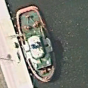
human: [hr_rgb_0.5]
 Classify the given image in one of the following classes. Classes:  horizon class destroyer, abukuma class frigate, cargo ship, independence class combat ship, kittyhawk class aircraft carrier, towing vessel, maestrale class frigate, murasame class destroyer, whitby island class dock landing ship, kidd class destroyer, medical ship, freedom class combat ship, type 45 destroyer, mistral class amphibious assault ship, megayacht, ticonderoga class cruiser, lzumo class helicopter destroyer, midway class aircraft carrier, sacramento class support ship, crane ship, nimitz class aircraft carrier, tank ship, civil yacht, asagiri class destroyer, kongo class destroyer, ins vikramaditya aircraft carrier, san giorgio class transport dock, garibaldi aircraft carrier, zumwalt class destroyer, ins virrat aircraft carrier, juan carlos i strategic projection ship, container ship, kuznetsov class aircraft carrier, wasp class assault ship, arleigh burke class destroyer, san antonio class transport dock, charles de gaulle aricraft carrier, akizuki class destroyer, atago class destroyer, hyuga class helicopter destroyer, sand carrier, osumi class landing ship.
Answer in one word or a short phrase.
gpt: Towing vessel